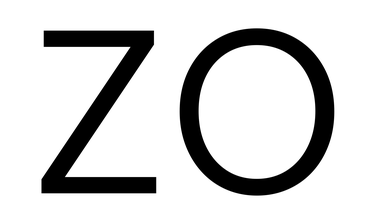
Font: InstrumentSans_Regular